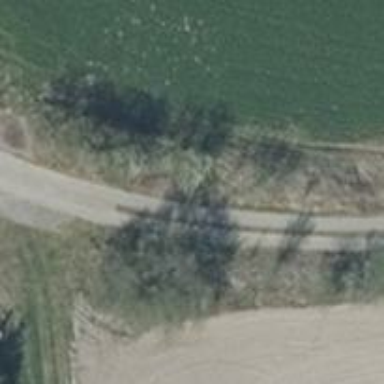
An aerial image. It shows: Row of deciduous broadleaved trees.